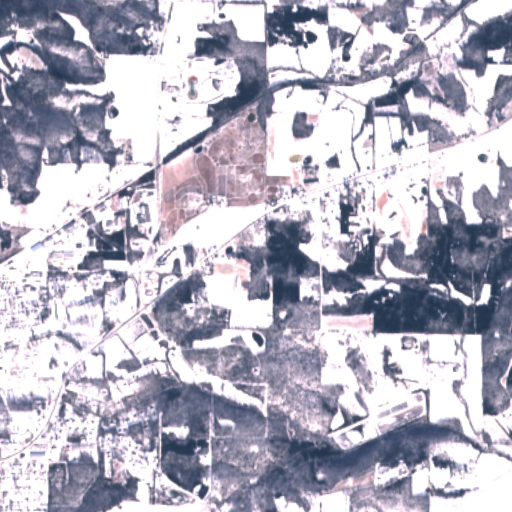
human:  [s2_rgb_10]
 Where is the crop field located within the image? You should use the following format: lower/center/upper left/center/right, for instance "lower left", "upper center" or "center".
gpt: The crop field is located in the upper left of the image.
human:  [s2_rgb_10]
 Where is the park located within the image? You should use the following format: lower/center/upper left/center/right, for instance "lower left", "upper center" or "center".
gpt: The park is located in the lower left of the image.
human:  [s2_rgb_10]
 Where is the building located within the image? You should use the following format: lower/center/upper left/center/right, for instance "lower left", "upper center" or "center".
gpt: The building is located in the lower left of the image.
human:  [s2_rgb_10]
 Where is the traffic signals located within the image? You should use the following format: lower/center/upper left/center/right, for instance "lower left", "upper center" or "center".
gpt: The traffic signals is located in the center left of the image.
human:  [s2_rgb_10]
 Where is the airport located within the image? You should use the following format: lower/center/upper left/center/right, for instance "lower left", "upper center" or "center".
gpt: There is no airport in the image.